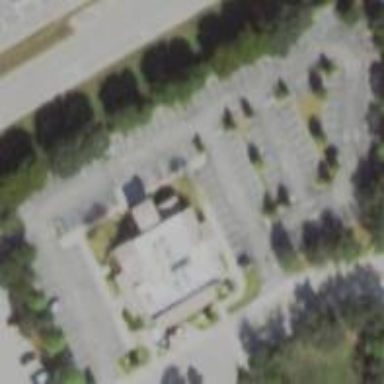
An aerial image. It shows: Parking area with surface.